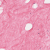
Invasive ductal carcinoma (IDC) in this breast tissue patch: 0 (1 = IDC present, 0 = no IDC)